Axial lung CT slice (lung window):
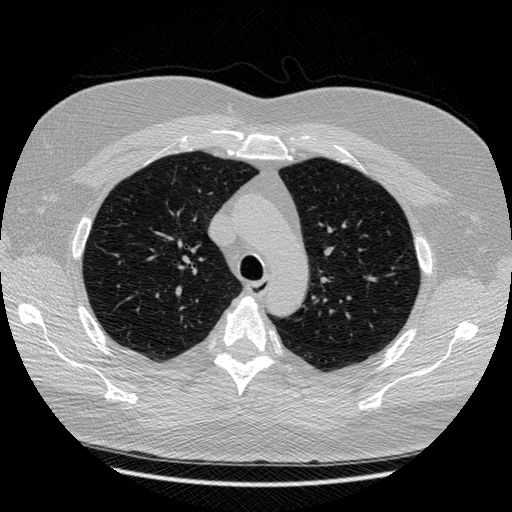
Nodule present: no